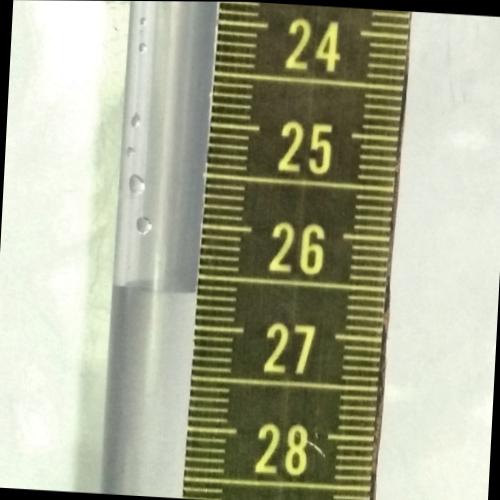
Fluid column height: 26.7 cm